Interaction volume radius: 10 \u00c5
Interaction volume height: 20 \u00c5
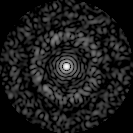
Disorder parameter: 0.84